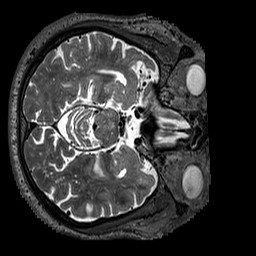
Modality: T2w
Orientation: axial
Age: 69
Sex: male
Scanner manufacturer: siemens
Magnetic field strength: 3 T
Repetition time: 3.2 s
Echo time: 0.567 s